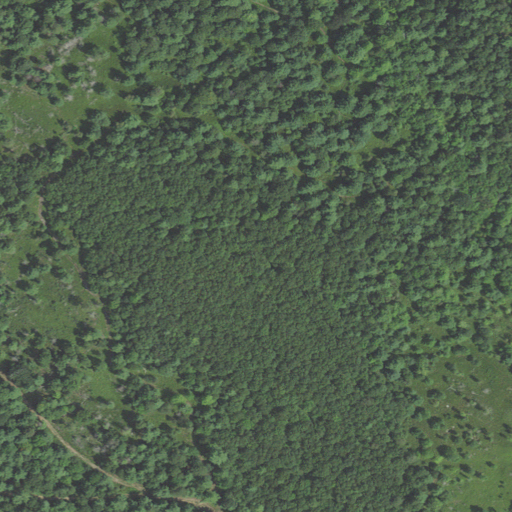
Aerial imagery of mountain in Massachusetts named Breakneck Hill containing deciduous forest, mixed forest, evergreen forest, and woody wetlands